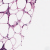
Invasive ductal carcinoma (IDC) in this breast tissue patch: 0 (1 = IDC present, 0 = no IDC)